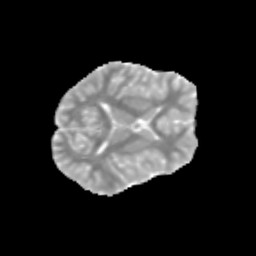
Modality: MD
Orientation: axial
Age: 12
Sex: male
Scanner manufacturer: siemens
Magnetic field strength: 3 T
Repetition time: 3.8 s
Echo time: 0.07 s